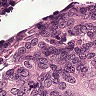
Metastatic tissue present: yes